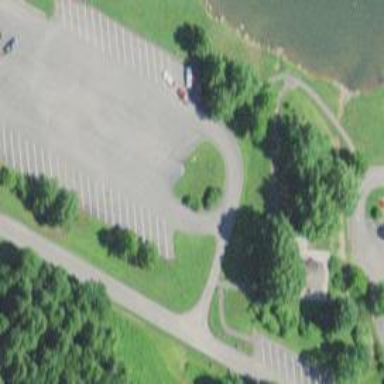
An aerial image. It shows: Park.